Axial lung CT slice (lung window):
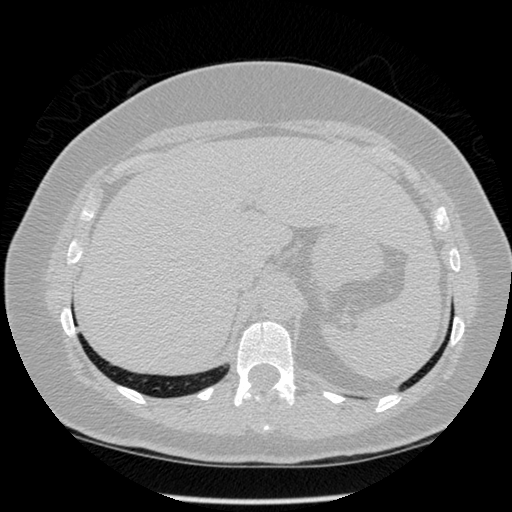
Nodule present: no